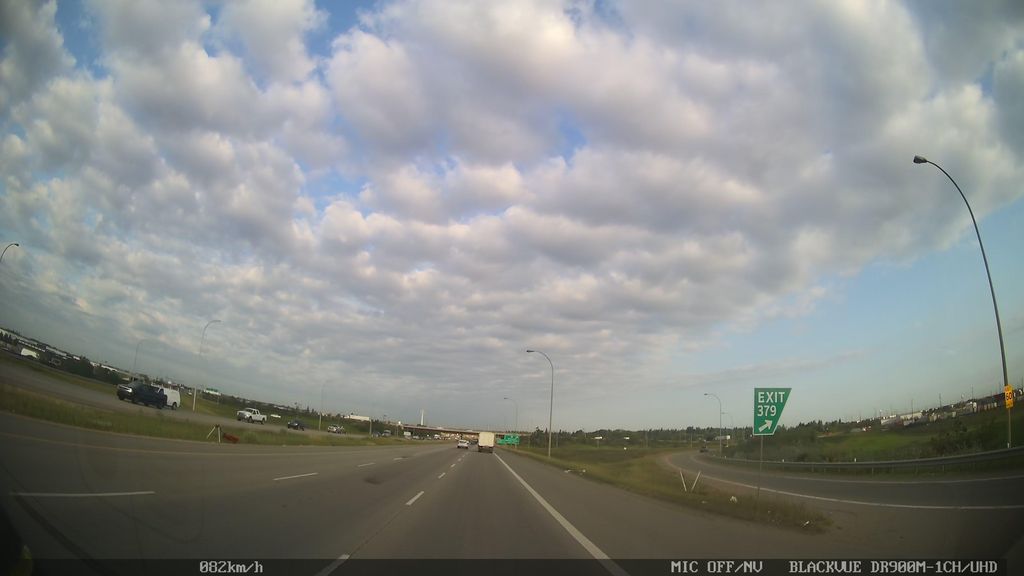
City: edmonton